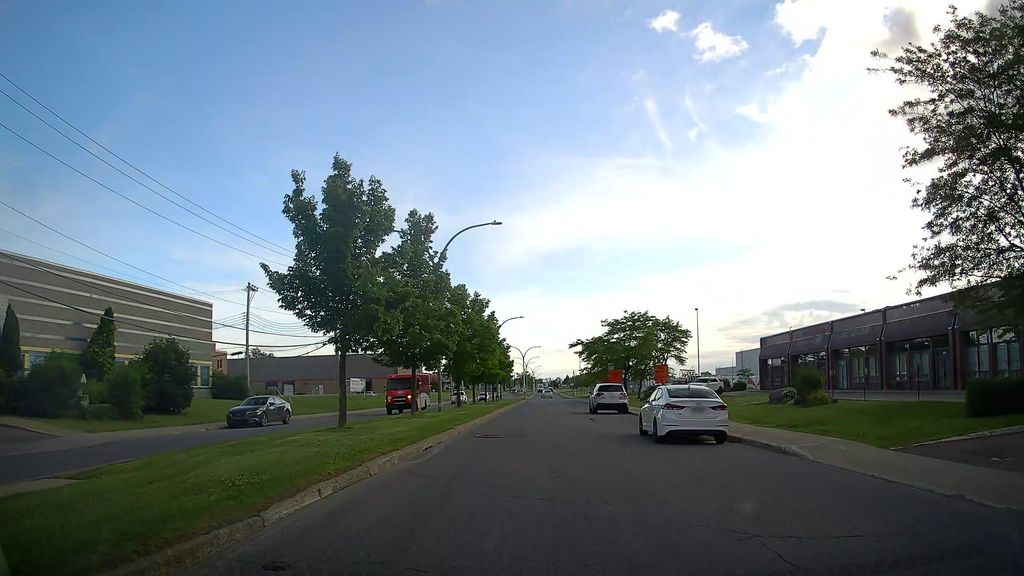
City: montreal